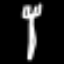
Label: fork